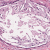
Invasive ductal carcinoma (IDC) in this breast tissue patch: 0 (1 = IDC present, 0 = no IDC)